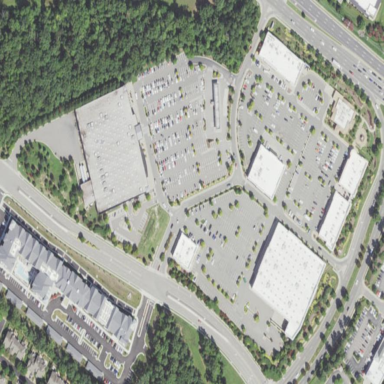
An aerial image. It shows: Retail area.